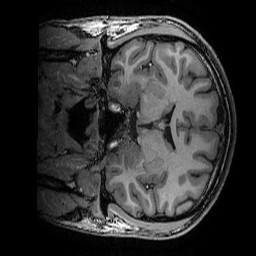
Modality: T1w
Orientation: coronal
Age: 20
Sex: male
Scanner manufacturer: ge
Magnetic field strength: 3 T
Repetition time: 0.007 s
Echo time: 0.00342 s